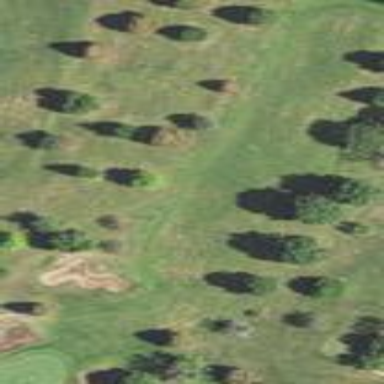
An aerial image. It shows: Golf fairway surrounded by grass.